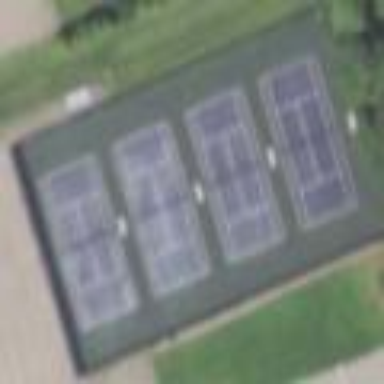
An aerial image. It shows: Tennis court in leisure pitch.